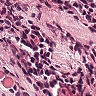
Metastatic tissue present: no